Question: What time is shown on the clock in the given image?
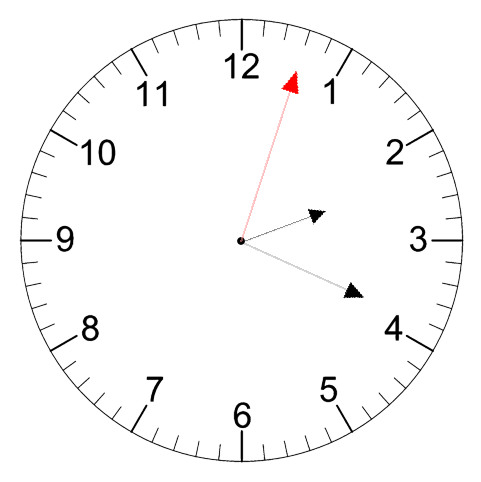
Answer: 02:19:03